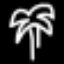
Label: palm tree